Question: This is the data set:
'''
structure(list(Date2 = structure(c(17702, 17703,
17704, 17705,
17707, 17711, 17715, 17716, 17716, 17716, 17717,
17719, 17722,
17728, 17736, 17738, 17738, 17738, 17739, 17741,
17749, 17756,
17757, 17758, 17759, 17760, 17760, 17760, 17762,
17768, 17770,
17771, 17772, 17773, 17774, 17774, 17774, 17775,
17776), class = "Date"),
Type = structure(c(3L, 3L, 3L, 3L, 3L, 3L, 3L, 2L,
1L, 3L,
3L, 3L, 3L, 3L, 3L, 2L, 1L, 3L, 3L, 3L, 3L, 3L, 3L,
3L, 3L,
2L, 1L, 3L, 3L, 3L, 3L, 3L, 3L, 3L, 2L, 1L, 3L, 3L,
3L), .Label = c("K2SO4_17",
"H2O_17", "Vac_17"), class = "factor", scores =
structure(c(-36.8015441939299,
-169.<PHONE>, -15.9745482460074), .Dim = 3L,
.Dimnames = list(
c("H2O_17", "K2SO4_17", "Vac_17")))), mean_value
= c(91.408737890633,
4.2275822390544, 13.9666861975414, 11.7769850314945,
9.48516623659864,
13.1129305059853, 18.1416455043672, 20.4954137544164,
195.444253367338,
88.2036381498178, 7.02512304971248, 8.5167688405357,
12.4581917402187,
6.95313557438933, 8.90003612124658, 42.8626456690929,
201.440665555189,
20.0066370953826, 11.0691308980722, 13.6405283949989,
9.78187202268978,
10.349700146351, 9.1947286440288, 10.3610867117625,
9.85080655497064,
44.2794448189869, 125.343063057495, 11.1787073324726,
10.4234407725895,
9.66316247064878, 28.0099731759905, 13.0834417978341,
11.4785164687325,
5.65472508542547, 39.5686725332234, 154.554369375308,
6.99683113513417,
6.40467469581727, 3.88640514173422), se =
c(56.658001167569,
2.58885483283402, 1.93200787805785, 1.59088650666074,
0.458746175914399,
0.688301838822706, 2.50261347192418, 4.9669759128794,
56.4904545919887,
34.<PHONE>, 2.12027850766817, 2.37315110421232,
5.51988739202576,
1.92980153604852, 2.57462580378077, 13.5102180510921,
59.523760377122,
4.82585739331836, 2.94452462398769, 3.8952629135035,
2.66696610575249,
2.3294237593578, 1.80928331150276, 1.37743135944939,
1.63654997665711,
13.2984157319028, 32.5785380784761, 1.3900966734445,
2.03893363992392,
4.32316890789433, 11.1683121765524, 1.89291882660845,
1.56533217770458,
0.747355908089244, 6.47797452115071,
20.1508954565148, 0.510625489349245,
0.55146765698527, 1.64453736266876)), .Names =
c("Date2",
"Type", "mean_value", "se"), class = c("tbl_df",
"tbl", "data.frame"
), row.names = c(NA, -39L))
'''
Using this code I produce a graph with shading:
'''
ggplot(agg_data, aes(x = Date2, y = mean_value, fill = Type)) +
geom_area(aes(fill=Type),position = 'identity',alpha=0.4) +
geom_line(aes(color = Type), lwd = 2) +
geom_point(shape = 21,aes(fill=Type),lwd=3)+
geom_errorbar(aes(ymin = mean_value - se, ymax = mean_value + se),
lwd = 1, width = 1)
'''
Here is the graph that is produced. The issue here is that I want the shading to be between the lines, not between each line and the x-axis. Note that there are two different shades of blue due to the stacking of other colors. I also do not wish to get rid of the transparency, as I can't seem to make that look good.
This figure contains two different shades of blue:

Plotting code with the suggested fix, a legend isn't produced.
'''
ggplot(agg_data, aes(x = Date2, y = mean_value, fill = Type)) +
geom_area(aes(fill=Type),position = 'identity') +
geom_line(aes(color = Type), lwd = 2) +
geom_errorbar(aes(ymin = mean_value - se, ymax = mean_value + se), lwd =
1, width = 1) +
geom_point(shape = 16,aes(color=Type),lwd=6)+
guides(fill=guide_legend(title= "Legend"))+
scale_fill_manual(name="Type",
breaks=c("K2SO4_18", "H2O_18", "Vac_18"),
labels=c("Adsorbed", "Inaccessible", "Mobile"),values=c("H2O_17"="palevioletred","K2SO4_17"="darkolivegreen3","Vac_17"="deepskyblue"))+
scale_colour_manual(name="Type",
breaks=c("K2SO4_18", "H2O_18", "Vac_18"),
labels=c(expression(paste("K"[2],"SO"[4])),
expression(paste("H"[2],"O")), "Pore water"),values=c("H2O_17"="palevioletred","K2SO4_17"="darkolivegreen3","Vac_17"="deepskyblue"))+
xlab("")+
ylab("")+
guides(color = guide_legend(title= "Matrix" ),
fill = guide_legend(title= "N Distribution",override.aes =
list(color = NA)))+
coord_cartesian(ylim=c(0,260))+
theme(legend.direction = 'vertical',
legend.key = element_rect(size=2),
legend.key.size = unit(3, 'lines'),
panel.grid.major = element_blank(),
legend.title=element_text(size=25,colour='black'),
panel.grid.minor = element_blank(),
legend.text=element_text(size=20),
axis.title.y= element_text(size=40, colour='black'),
axis.text.y = element_text(size=40, colour='black'),
axis.ticks = element_line(colour = "black", size=2),
axis.ticks.length = unit(0.3, "cm"),
axis.title.x=element_blank(),
axis.text.x=element_blank(),
axis.ticks.x=element_blank(),
panel.border = element_rect(colour = "black", fill=NA, size=2),
plot.title = element_text( size=21, face="bold.italic"),
plot.margin=unit(c(1,1,-0.5,1), "cm"))
'''
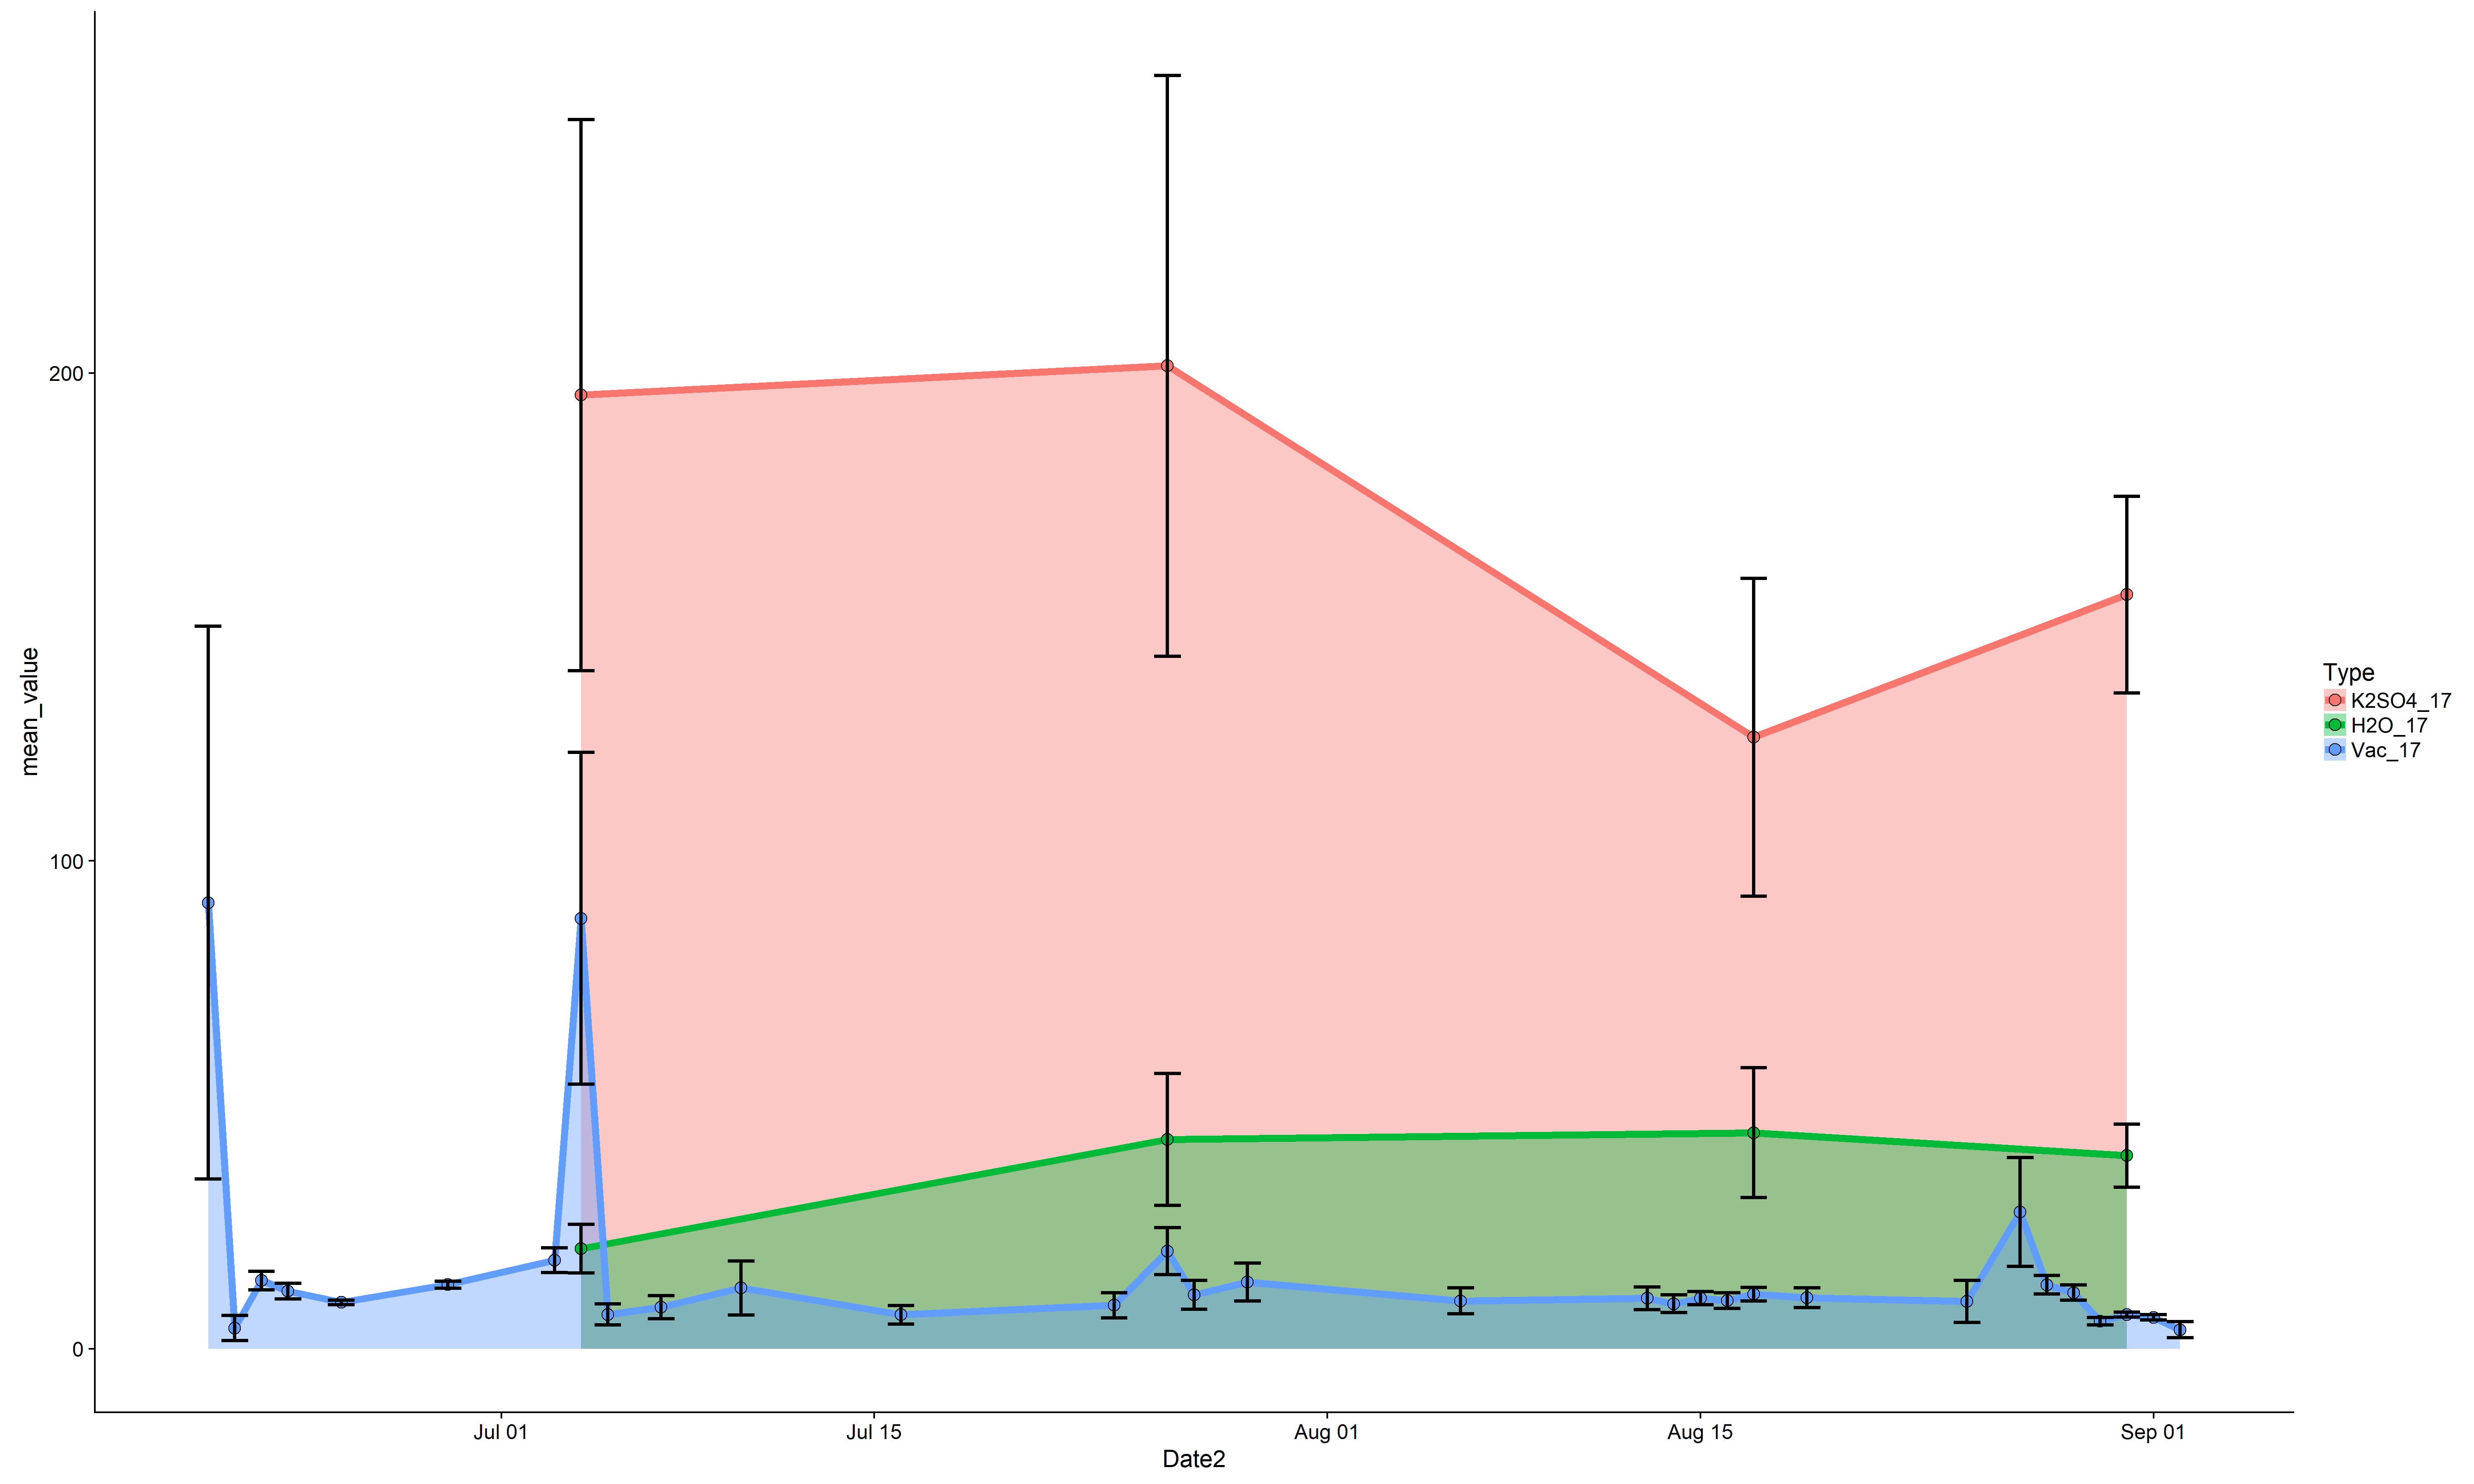
Answer: The short answer is that there's no simple way to do what you're asking for given your data (see @camille's comment). However, maybe we can fix the "make it look good" part.
I think one important difference between the "with alpha" and "without alpha" is that the fill colour differs from the line colour. Well - we can change that manually!
'''
ggplot(agg_data, aes(x = Date2, y = mean_value,
fill = Type)) +
geom_area(aes(fill=Type),position = 'identity') +
geom_line(aes(color = Type), lwd = 2) +
geom_point(shape = 21,aes(fill=Type),lwd=3)+
geom_errorbar(aes(ymin = mean_value - se, ymax =
mean_value + se), lwd = 1, width = 1)+
scale_fill_manual(values=c("H2O_17"="palevioletred","K2SO4_17"="darkolivegreen3","Vac_17"="deepskyblue"))+
scale_colour_manual(values=c("H2O_17"="palevioletred4","K2SO4_17"="darkolivegreen4","Vac_17"="deepskyblue3"))
'''
Which gives us:
<URL>
Bear in mind I'm colourblind, so the colour selection can probably be significantly improved - but you get the drift. You can also play around with line size, or maybe it's just an issue of your dev's dimensions.